Interaction volume radius: 5 \u00c5
Interaction volume height: 20 \u00c5
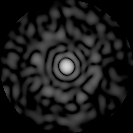
Disorder parameter: 0.8588